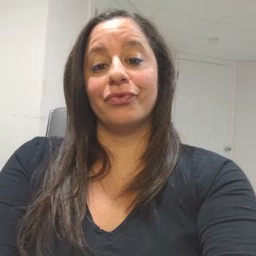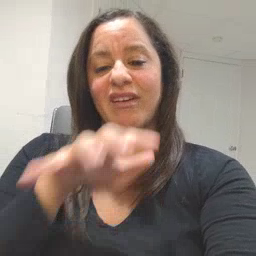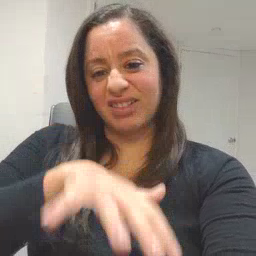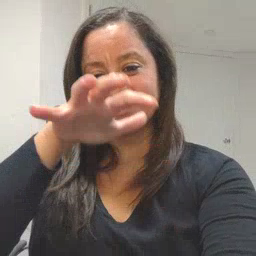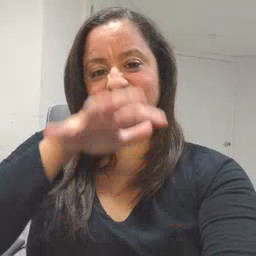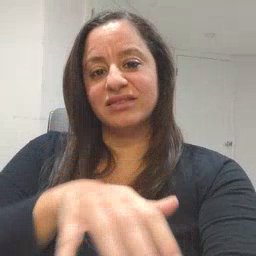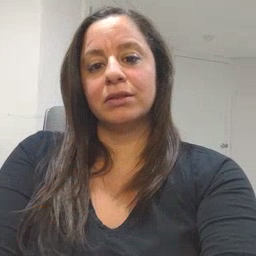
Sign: alligator